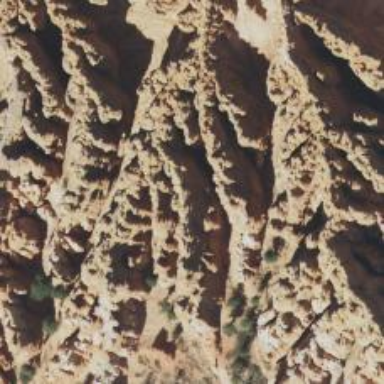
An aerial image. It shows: Natural ridge.